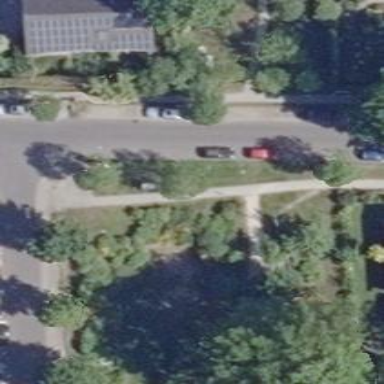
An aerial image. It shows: Residential street with asphalt surface and sidewalks on both sides. There is parallel parking on the left side of the street near the curb.